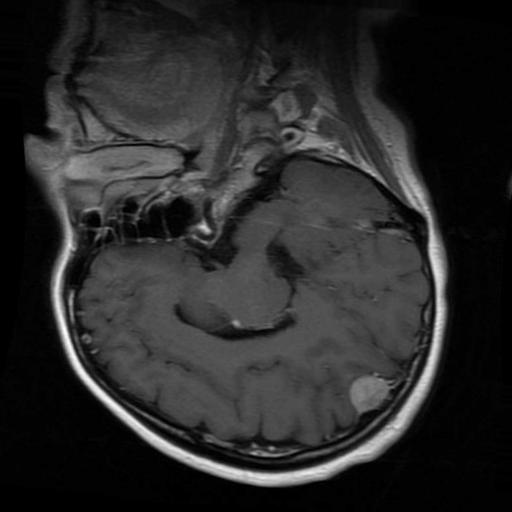
Label: meningioma